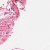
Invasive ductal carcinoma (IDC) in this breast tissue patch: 0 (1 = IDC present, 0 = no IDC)